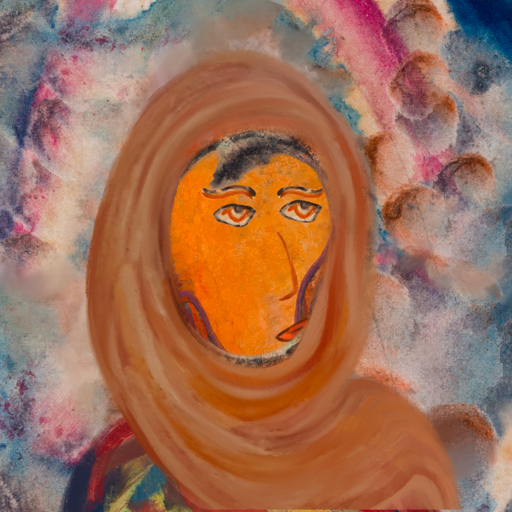
Background: Rupkatha, Head And Neck Side: Hypocrite_w_Hair, Face Side: Experience, Bust: Mother_And_Son_Son, Hair Side: Childish, Head Accessory: Pious_Lady_Scarf, Second Necklace: Blank, Necklace: Blank, Baby: Blank